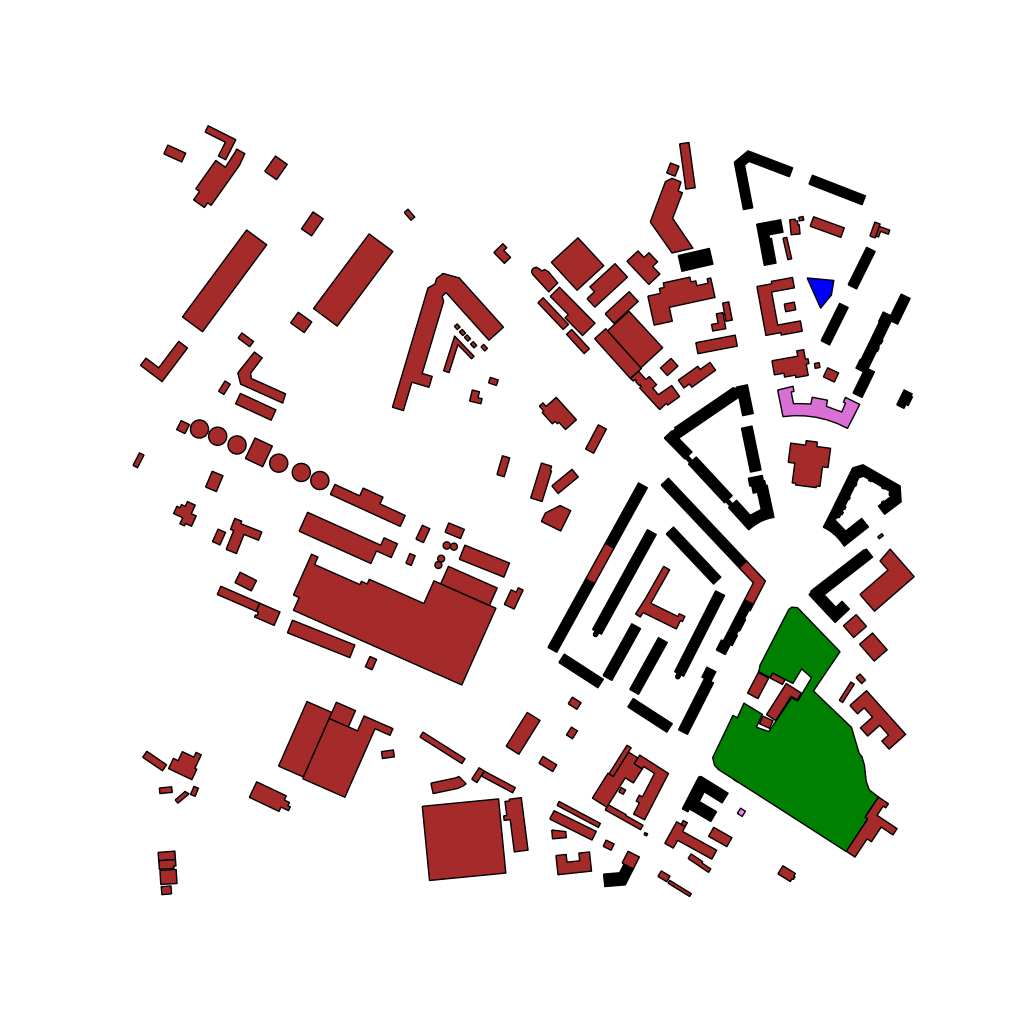
Tags: overhead vector_map, business, industrial, recreation, residential, special, modern, soviet, high_rise, individual_rise, low_rise, medium_rise, density_1, Building, Cafe, College, Facility, Park, Sportpl, 1.0 km²